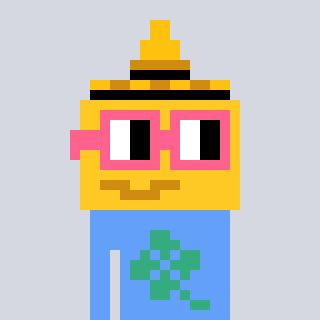
a pixel art character with square pink glasses, a mustard-shaped head and a blue-colored body on a cool background